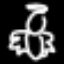
Label: angel